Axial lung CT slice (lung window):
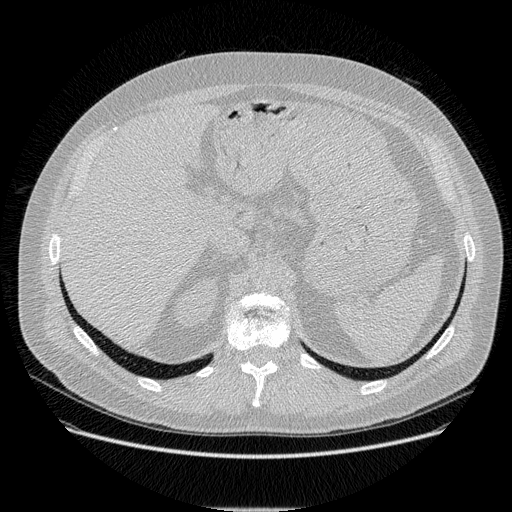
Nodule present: no